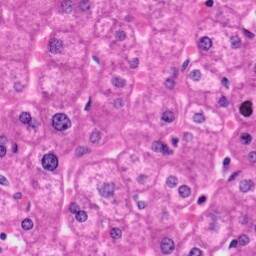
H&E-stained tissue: Liver